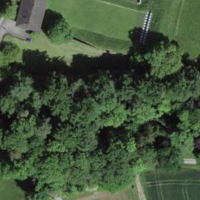
EUNIS habitat code: 52
Species observed at this site:
Allium ursinum